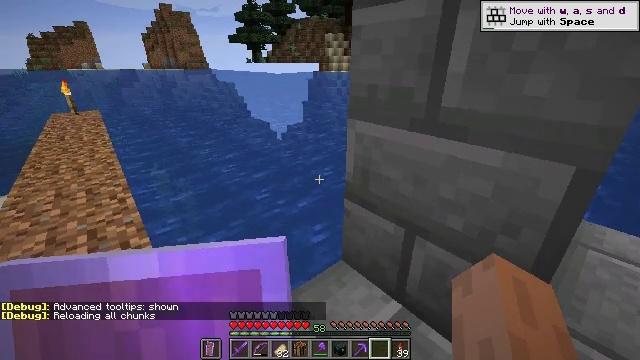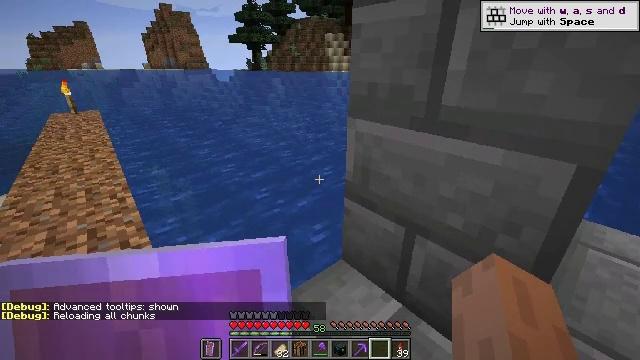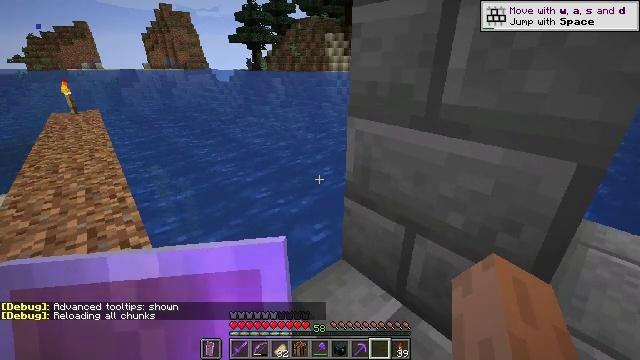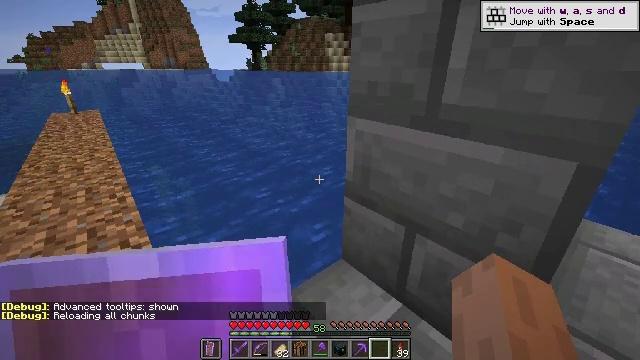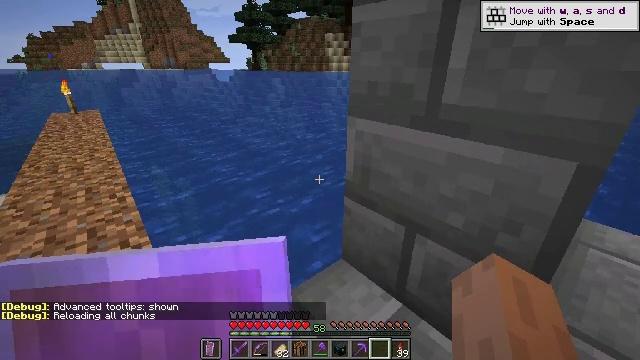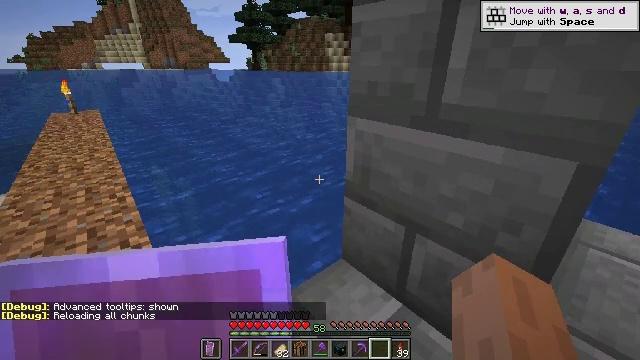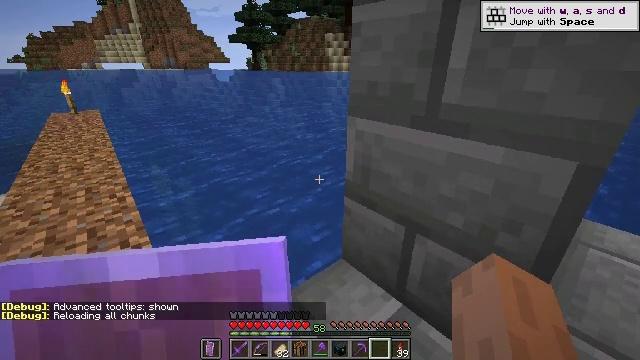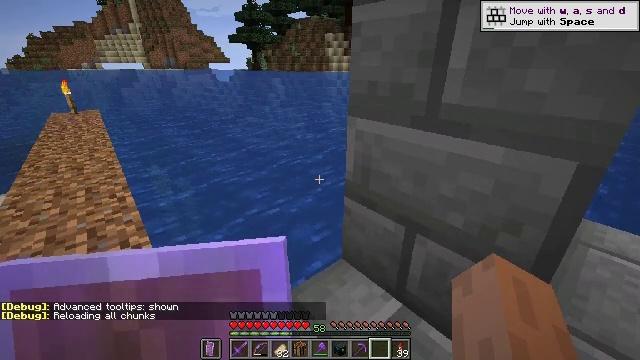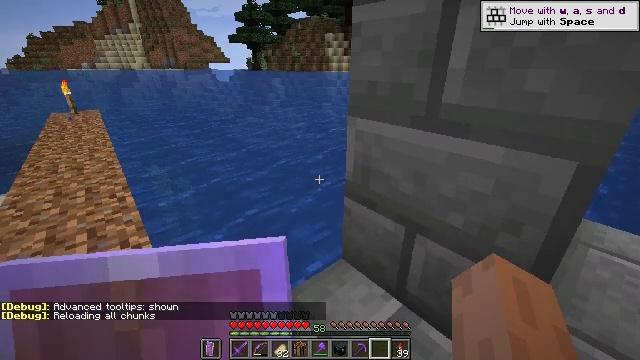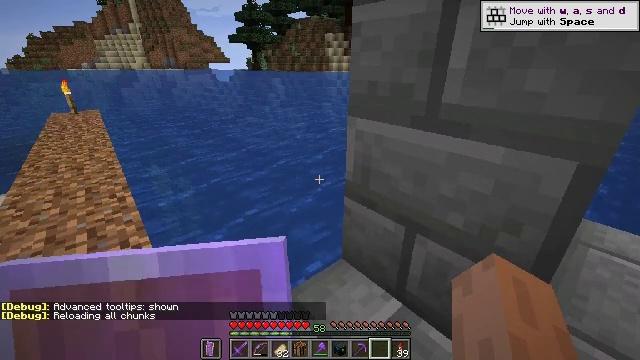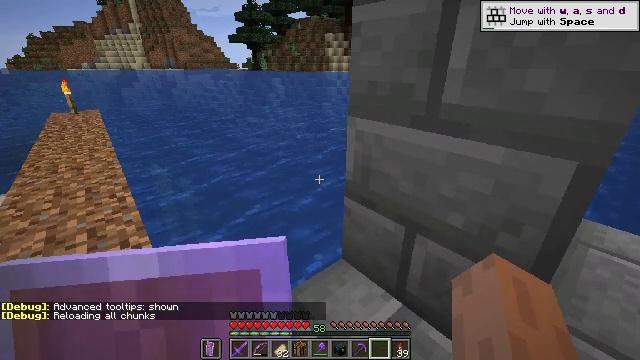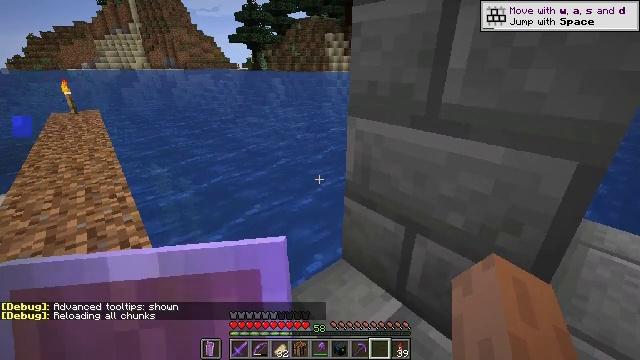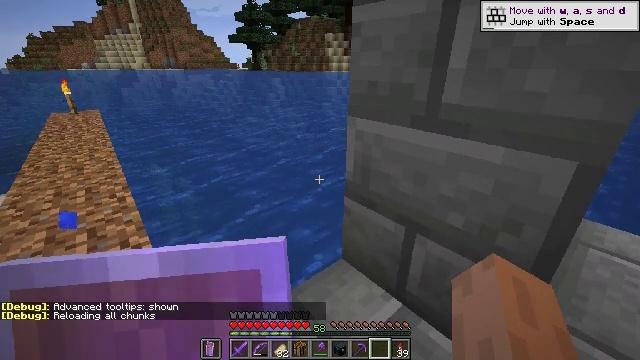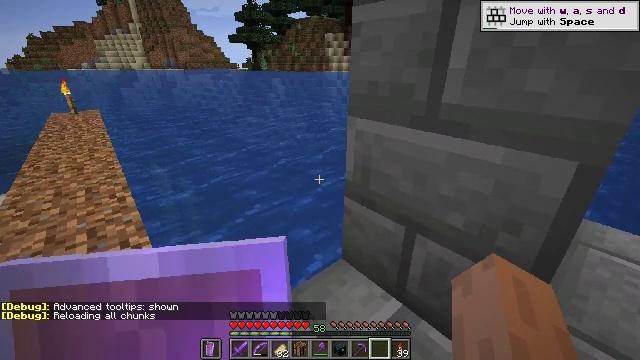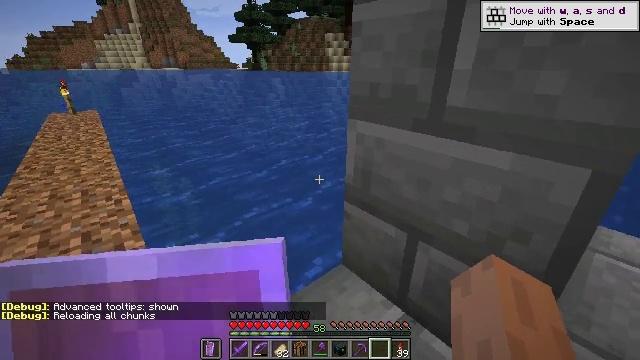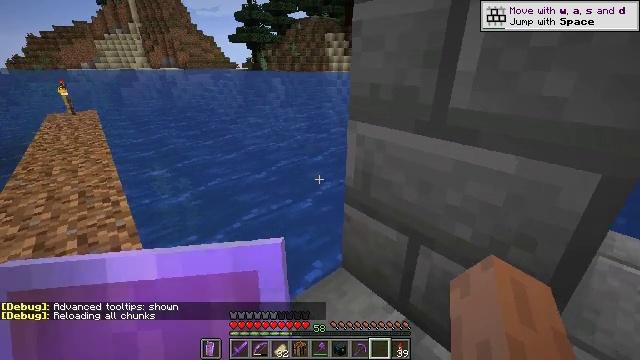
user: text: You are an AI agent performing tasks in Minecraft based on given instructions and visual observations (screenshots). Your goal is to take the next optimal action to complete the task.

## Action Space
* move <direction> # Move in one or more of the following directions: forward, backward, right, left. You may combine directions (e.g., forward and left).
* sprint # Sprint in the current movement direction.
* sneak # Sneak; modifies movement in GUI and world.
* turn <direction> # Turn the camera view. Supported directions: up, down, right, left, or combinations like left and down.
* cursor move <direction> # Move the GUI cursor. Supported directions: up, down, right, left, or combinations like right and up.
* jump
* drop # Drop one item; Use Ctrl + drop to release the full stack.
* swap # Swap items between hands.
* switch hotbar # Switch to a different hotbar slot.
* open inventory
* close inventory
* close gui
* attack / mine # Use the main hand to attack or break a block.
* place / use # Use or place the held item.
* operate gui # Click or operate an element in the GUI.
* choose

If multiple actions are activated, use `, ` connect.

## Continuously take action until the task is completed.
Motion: motion action
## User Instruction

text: Harvest the slime block from the ground.
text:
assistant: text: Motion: sneak
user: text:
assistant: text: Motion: sneak
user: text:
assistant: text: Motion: sneak
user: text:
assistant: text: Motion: sneak
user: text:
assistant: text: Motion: sneak
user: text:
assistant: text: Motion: sneak
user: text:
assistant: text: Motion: sneak
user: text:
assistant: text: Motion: sneak
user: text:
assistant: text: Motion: sneak
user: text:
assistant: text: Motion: sneak
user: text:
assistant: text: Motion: sneak
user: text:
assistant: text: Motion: sneak
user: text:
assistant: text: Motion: move forward, sneak
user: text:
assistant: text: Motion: move forward, sneak
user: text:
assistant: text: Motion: move forward, sneak
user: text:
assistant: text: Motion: move forward, sneak
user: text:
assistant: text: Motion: move forward, sneak
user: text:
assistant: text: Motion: move forward, sneak
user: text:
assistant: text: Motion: move forward, sneak
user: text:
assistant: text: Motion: move forward, sneak
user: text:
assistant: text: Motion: move forward, sneak
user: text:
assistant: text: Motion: move forward, sneak, turn right and up
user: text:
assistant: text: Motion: move forward, sneak, turn right and up
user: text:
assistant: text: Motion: move forward and move right, sneak, turn right and down
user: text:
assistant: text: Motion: move forward and move right, sneak
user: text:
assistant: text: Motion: move forward and move right, sneak
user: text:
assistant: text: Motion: move forward and move right, sneak
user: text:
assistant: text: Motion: move forward and move right, sneak
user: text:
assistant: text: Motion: move forward and move right, sneak
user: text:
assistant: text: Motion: move forward, sneak